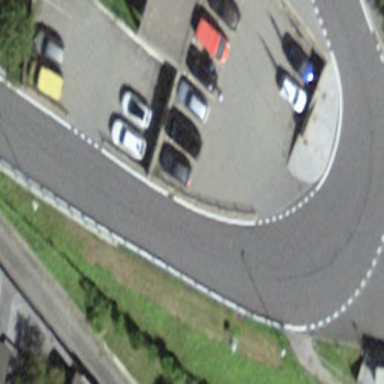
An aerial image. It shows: Parking area with surface.